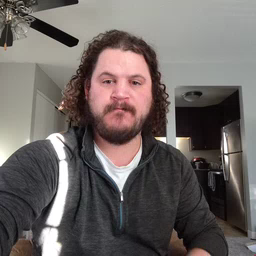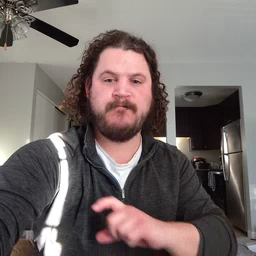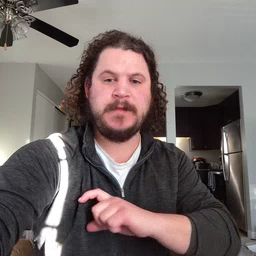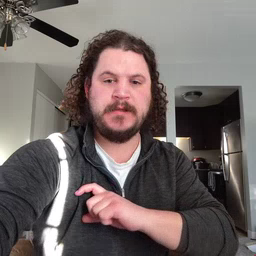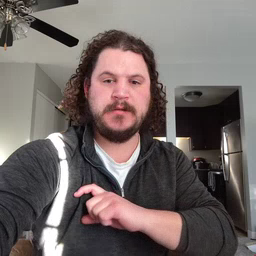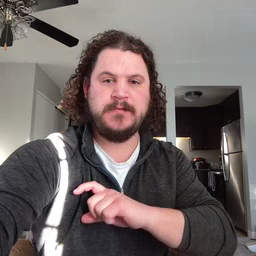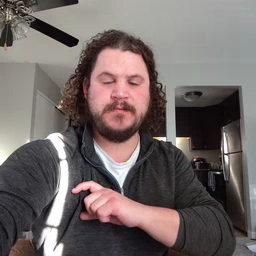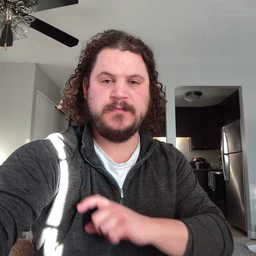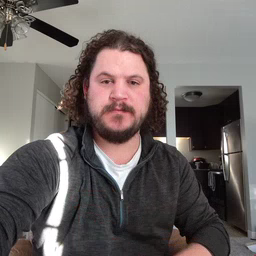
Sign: police